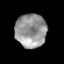
Tissue: prostate
Cell type: Epithelial cells
Senescence score: 0.318
Nuclear area (px): 1027
Mean DAPI intensity: 150.865